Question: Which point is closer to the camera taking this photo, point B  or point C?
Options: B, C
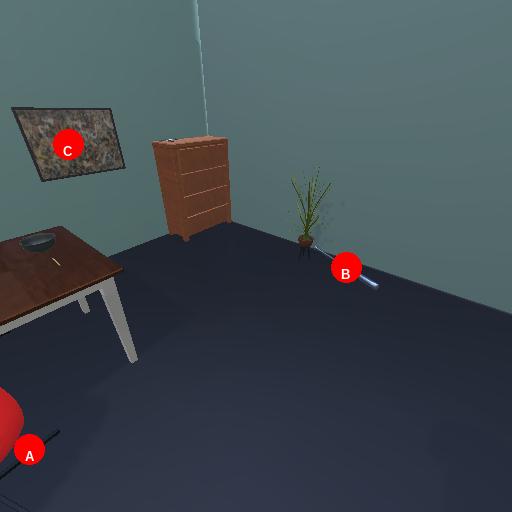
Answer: B